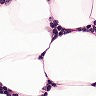
Metastatic tissue present: no